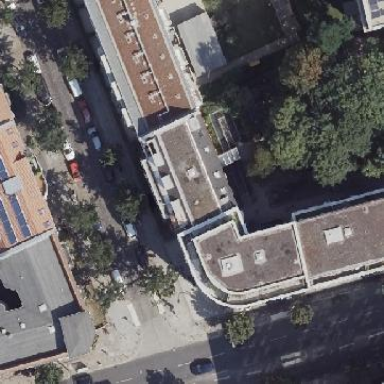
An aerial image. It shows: Apartment building with double saltbox roof shape.